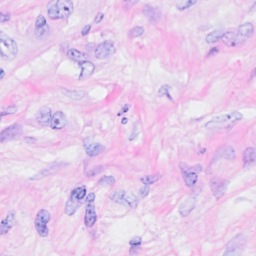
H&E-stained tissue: Breast